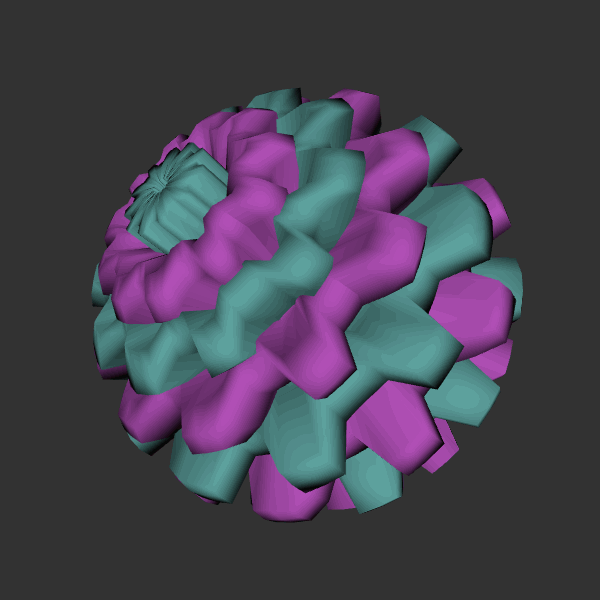
Background: dark